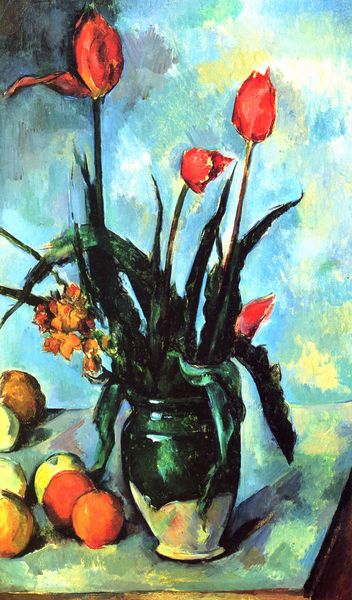
Titel: Stilleben, Vase mit Tulpen
Künstler: Paul Cézanne
Standort: Pasadena (California)
Institution: Norton Simon Museum
Schlagwörter: blau, blätter, dunkel, gemälde, körper, schatten, aquarell, cezanne, gelb, grob, grün, impressionismus, ocker, blume, blumen, braun, grau, hell, hintergrund, licht, orange, schwarz, tisch, weiss, blüte, blüten, obst, rose, rot, beige, hochformat, malerei, wand, stehen, bild, öl, spiegelung, blatt, pflanze, pflanzen, kontrast, rund, frucht, früchte, keramik, krug, stilleben, stillleben, vase, apfel, orangen, äpfel, ecke, liegen, blumenvase, perspektive, abstrakt, farbe, formen, tag, rand, ölgemälde, tulpen, detail, glanz, floral, glänzend, strauss, platte, pfingstrose, frühling, blumenstrauß, blütenblätter, kante, stiel, tischkante, tulpe, verblüht, lose, birnen, vier, hängen, fuss, porzellan, blumenstillleben, stengel, wolkig, flora, lilie, stängel, tischplatte, pinselstrich, flecken, verwelkt, verwischt, paul cezanne, blütenblatt, pfirsich, verwelken, welken, sieben, fleckig, gelv, leuchtend, reflex, blumenstilleben, zitronen, glasur, getupft, tonkrug, organge, apfelsine, angeschnitten, blattgrün, tich, wase, simultankontrast, tulpenstrauss, vier tulpen